Question: I am developing a project in .Net core 3.0. When I am trying to add a reference to a .net standard class library, I encounter this error:

I am using VS 2019 - Console Application Core 3.1 and 3 - .Net Standard 2.0 and 2.1
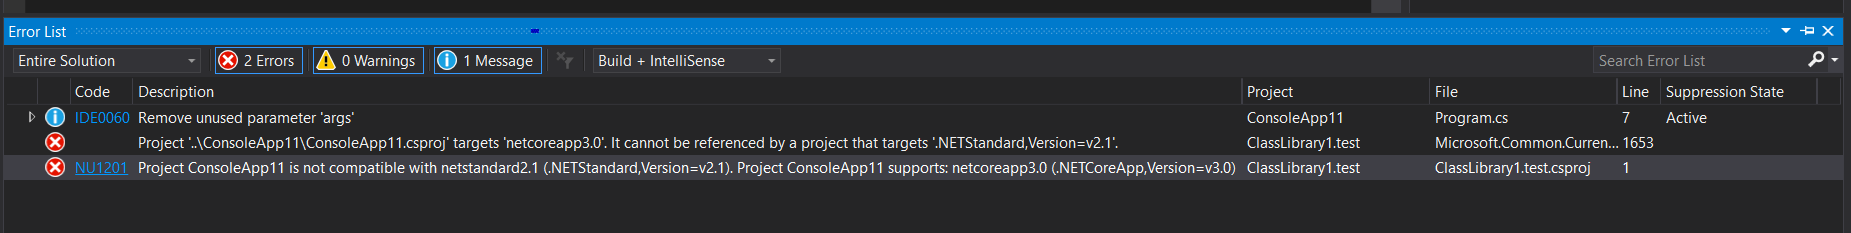
Answer: I think you can reference the class library to your project.
Alternatively you can try deleting the Dotnet Core from Your machine and reinstall it